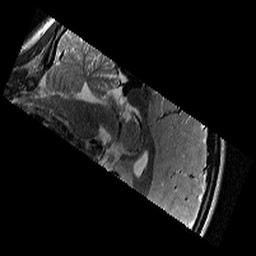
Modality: T2w
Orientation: sagittal
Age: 10
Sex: female
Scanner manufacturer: siemens
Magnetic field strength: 3 T
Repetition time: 9.23 s
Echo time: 0.067 s